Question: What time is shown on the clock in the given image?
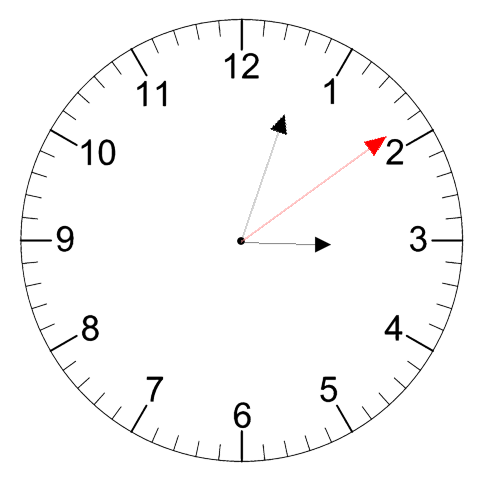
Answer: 03:03:09